Field crop: tomato
Growth stage: 1
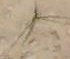
Species: cyperus